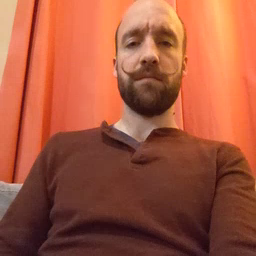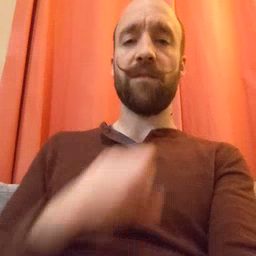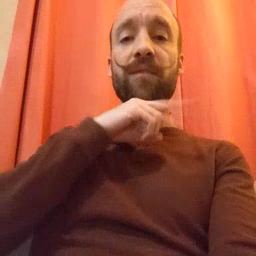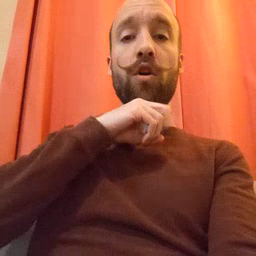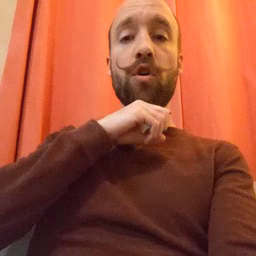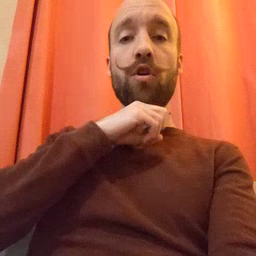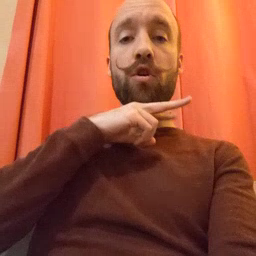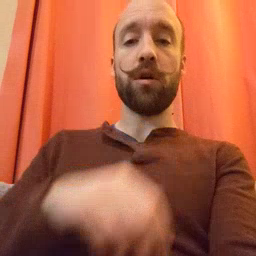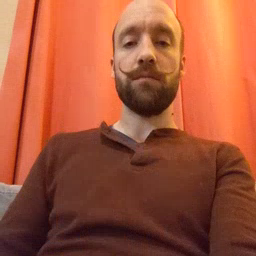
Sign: frog